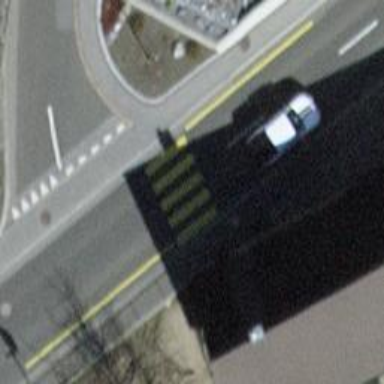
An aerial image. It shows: Marked zebra crossing on the road.